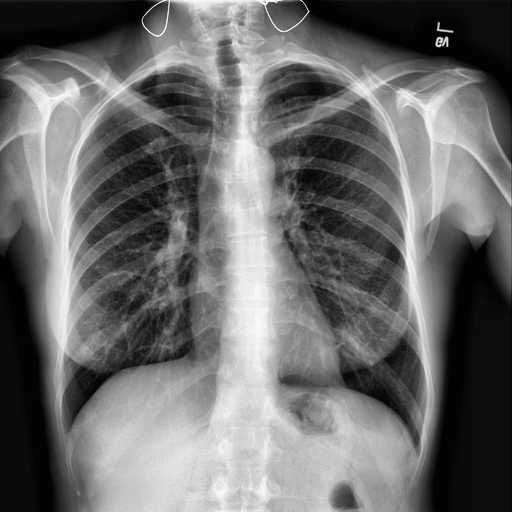
Finding: NORMAL